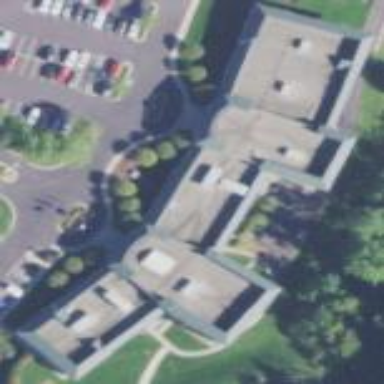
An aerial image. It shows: Community center building.